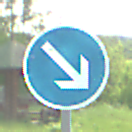
Verkehrszeichen: VorgeschriebeneVorbeifahrtRechts
Umgebung: Outdoor, Nature
Tageszeit: MorningAfternoon
Wetter: PartlyCloudy
Licht: Natural
Jahreszeit: NotSpecified
Kontrast: HighContrast